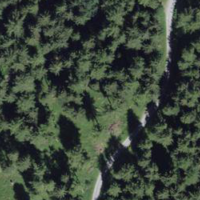
EUNIS habitat code: 43
Species observed at this site:
Corvus corax